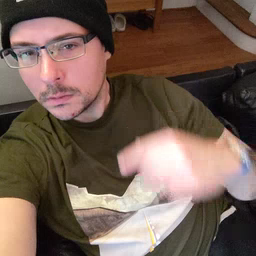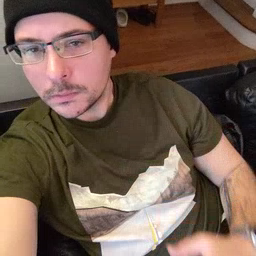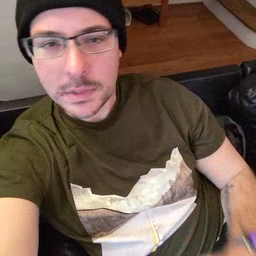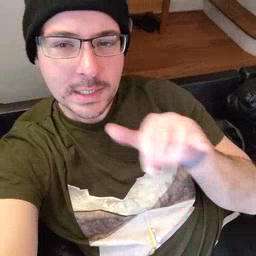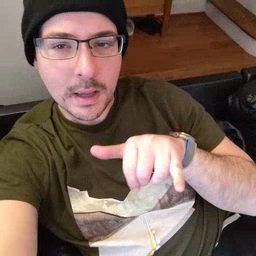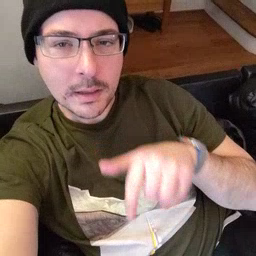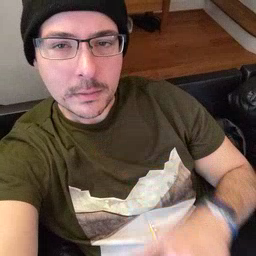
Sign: stay